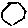
Label: hexagon